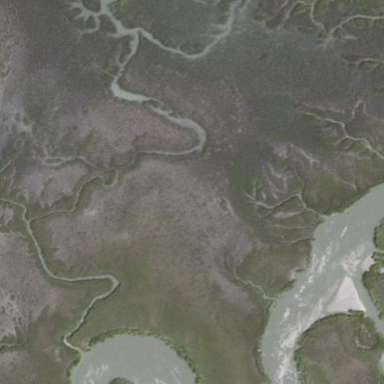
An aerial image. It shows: Tidal saltmarsh wetland area.